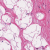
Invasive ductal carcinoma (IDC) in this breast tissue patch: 0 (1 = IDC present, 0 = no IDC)